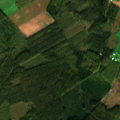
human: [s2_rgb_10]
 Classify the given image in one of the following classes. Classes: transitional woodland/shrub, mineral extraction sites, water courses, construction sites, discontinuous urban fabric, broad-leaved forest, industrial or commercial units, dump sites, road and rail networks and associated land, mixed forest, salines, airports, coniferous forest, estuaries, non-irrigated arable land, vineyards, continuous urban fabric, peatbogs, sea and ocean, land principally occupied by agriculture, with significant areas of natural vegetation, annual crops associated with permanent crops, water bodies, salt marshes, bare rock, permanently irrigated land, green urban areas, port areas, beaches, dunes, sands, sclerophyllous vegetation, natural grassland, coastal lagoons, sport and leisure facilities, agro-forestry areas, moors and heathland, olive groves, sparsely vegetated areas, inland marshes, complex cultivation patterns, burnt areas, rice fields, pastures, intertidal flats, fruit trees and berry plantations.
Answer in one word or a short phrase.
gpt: land principally occupied by agriculture, with significant areas of natural vegetation, coniferous forest, mixed forest, transitional woodland/shrub